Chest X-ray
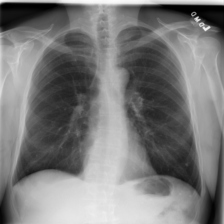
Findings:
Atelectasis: negative
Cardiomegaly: negative
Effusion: negative
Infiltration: negative
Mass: negative
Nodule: negative
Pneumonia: negative
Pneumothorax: negative
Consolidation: negative
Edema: negative
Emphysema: negative
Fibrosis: negative
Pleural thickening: negative
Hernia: negative